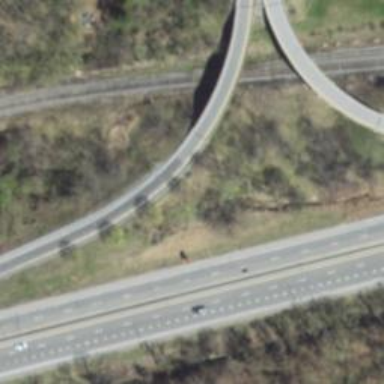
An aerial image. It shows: Trunk link highway.